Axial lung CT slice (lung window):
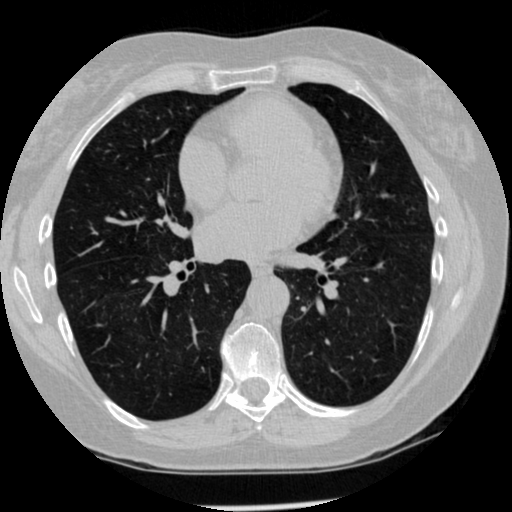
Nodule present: no